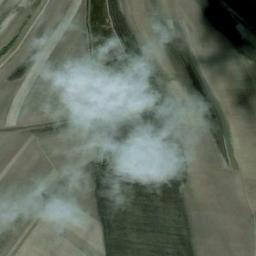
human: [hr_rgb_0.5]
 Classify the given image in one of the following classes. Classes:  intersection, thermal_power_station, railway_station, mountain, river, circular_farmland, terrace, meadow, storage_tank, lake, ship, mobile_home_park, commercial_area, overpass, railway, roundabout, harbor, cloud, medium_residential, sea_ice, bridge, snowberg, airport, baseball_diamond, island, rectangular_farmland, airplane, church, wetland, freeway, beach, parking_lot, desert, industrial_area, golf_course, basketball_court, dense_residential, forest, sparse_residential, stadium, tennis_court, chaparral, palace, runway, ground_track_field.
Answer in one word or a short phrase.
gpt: cloud